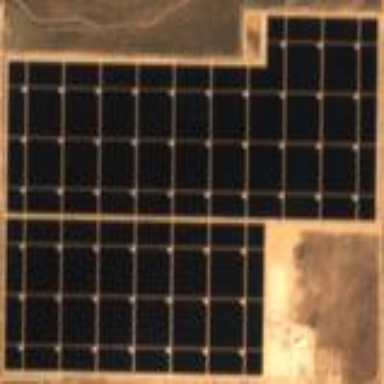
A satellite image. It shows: Solar power plant with photovoltaic solar panels surrounded by fence.